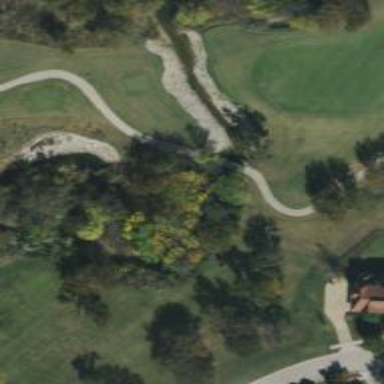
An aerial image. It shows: Service road on bridge for golf carts.